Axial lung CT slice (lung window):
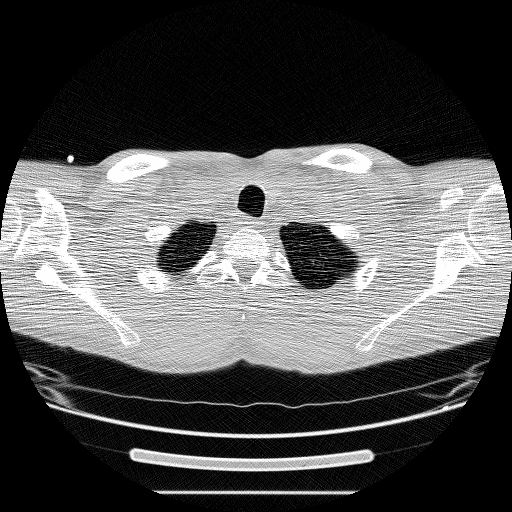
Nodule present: no